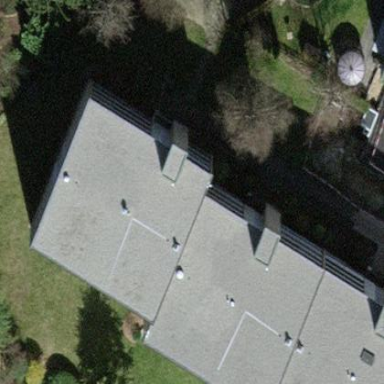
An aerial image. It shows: Flat-roofed residential building.